Breast ultrasound image
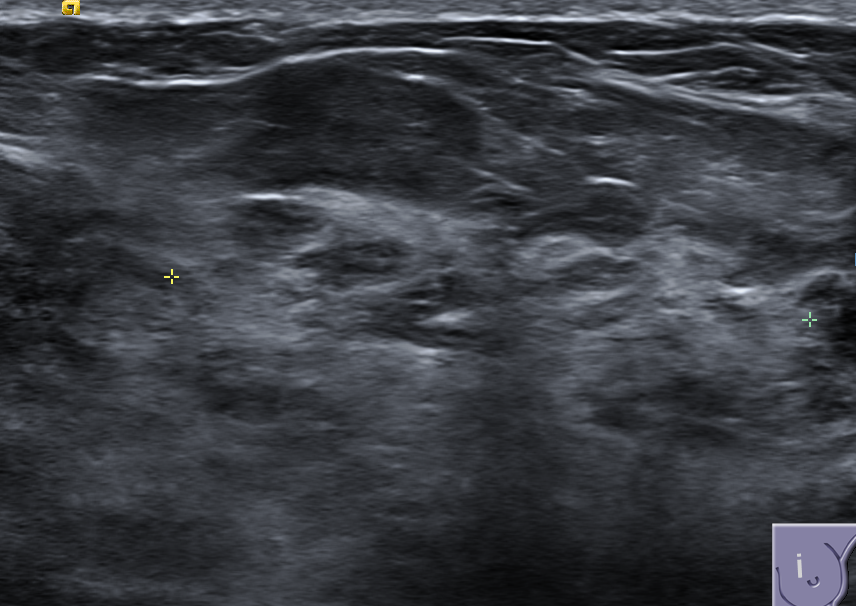
Diagnosis: normal